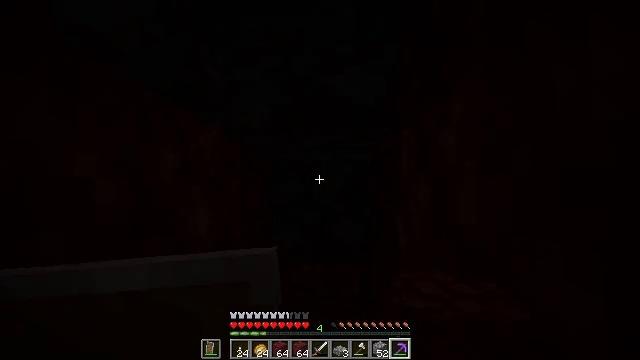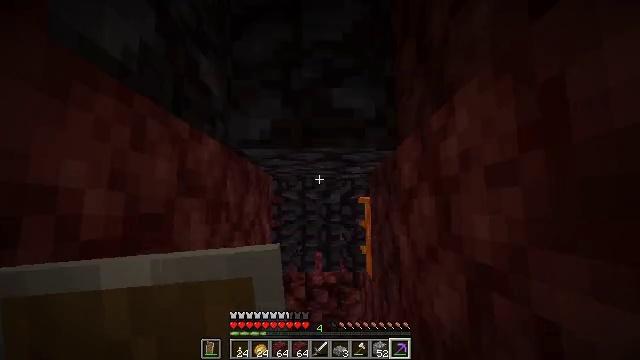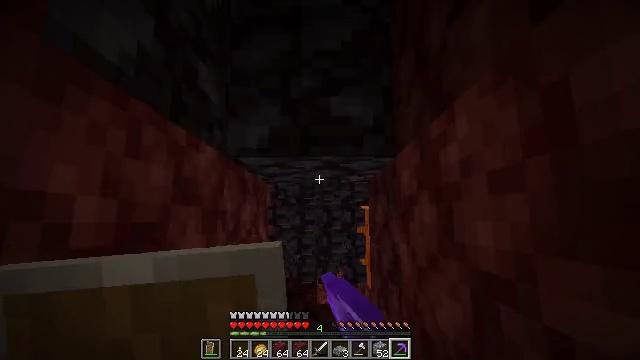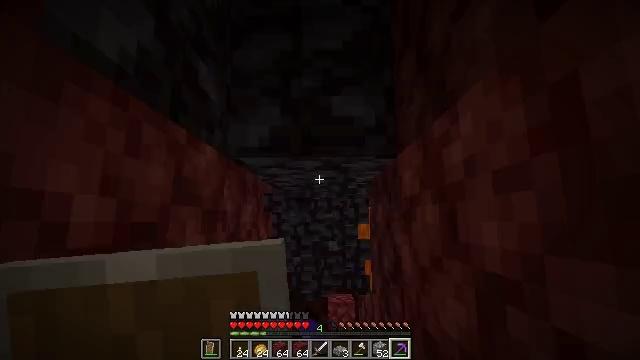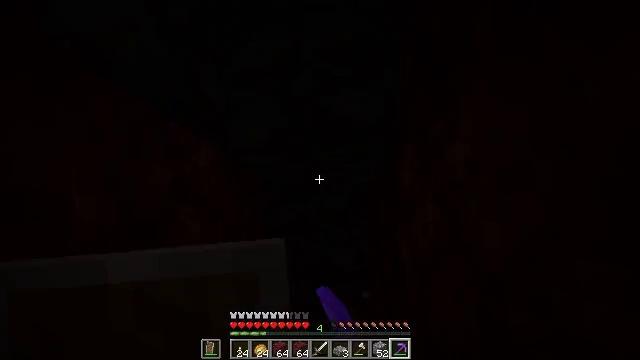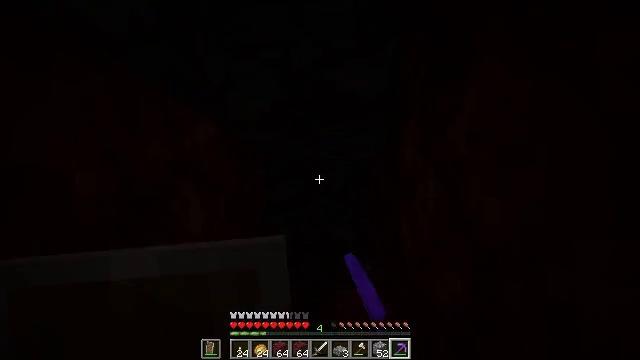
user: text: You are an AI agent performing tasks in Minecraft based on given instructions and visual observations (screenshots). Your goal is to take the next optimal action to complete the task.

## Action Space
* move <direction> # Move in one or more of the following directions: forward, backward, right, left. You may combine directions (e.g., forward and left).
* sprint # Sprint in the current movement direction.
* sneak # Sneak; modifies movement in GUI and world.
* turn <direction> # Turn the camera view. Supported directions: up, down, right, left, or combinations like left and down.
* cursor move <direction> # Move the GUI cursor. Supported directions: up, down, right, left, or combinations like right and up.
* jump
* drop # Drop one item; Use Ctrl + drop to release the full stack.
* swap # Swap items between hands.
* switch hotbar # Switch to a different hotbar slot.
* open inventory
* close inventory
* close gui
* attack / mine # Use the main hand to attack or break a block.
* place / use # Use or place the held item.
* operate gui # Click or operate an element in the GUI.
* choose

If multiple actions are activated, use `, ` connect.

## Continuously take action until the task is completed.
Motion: motion action
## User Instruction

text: Mine blackstone blocks.
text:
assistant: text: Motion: turn up, attack / mine
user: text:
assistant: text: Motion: turn up, attack / mine
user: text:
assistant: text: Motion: attack / mine
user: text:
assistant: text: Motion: no_op
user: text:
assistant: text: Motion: turn down
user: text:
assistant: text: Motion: no_op